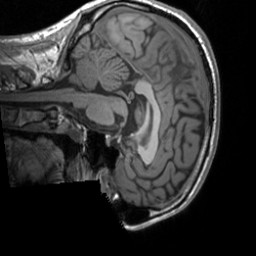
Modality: T1w
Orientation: sagittal
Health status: healthy
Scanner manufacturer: siemens
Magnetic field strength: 3 T
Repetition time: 1.9 s
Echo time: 0.00226 s